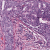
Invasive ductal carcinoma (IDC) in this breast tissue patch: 0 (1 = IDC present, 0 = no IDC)